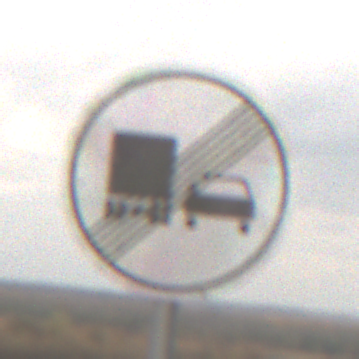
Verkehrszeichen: EndeUeberholverbotKraftfahrzeuge
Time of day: MorningAfternoon
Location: Outdoor (Nature)
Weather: Overcast
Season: NotSpecified
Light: Natural